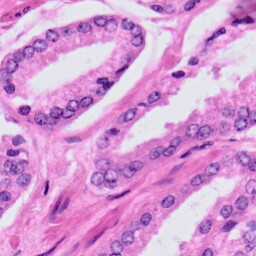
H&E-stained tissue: Prostate